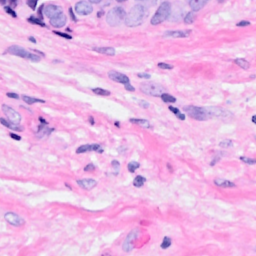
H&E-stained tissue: Breast